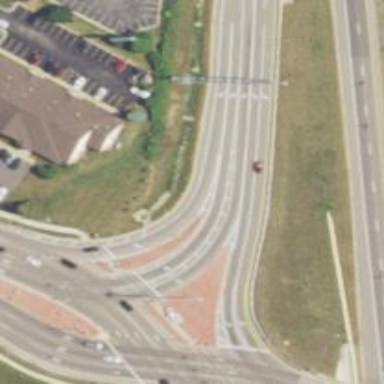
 featuring diverging diamond interchange (DDI)."